Interaction volume radius: 5 \u00c5
Interaction volume height: 10 \u00c5
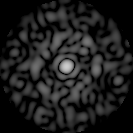
Disorder parameter: 0.7982